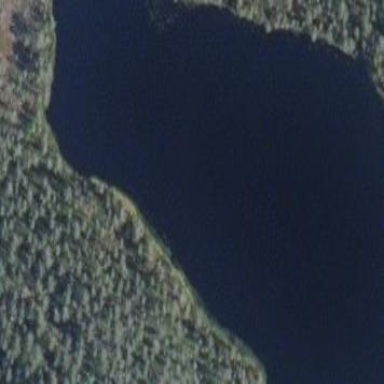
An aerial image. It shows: Lake with natural water.